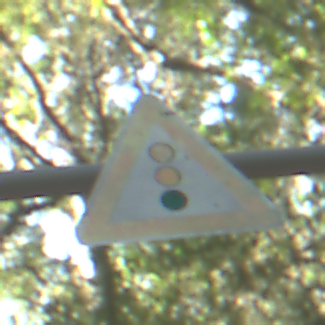
Verkehrszeichen: Lichtzeichenanlage
Umgebung: Outdoor, Nature
Tageszeit: Midday
Wetter: Clear
Licht: Natural
Jahreszeit: NotSpecified
Kontrast: LowContrast